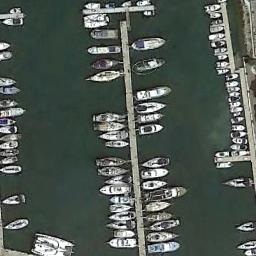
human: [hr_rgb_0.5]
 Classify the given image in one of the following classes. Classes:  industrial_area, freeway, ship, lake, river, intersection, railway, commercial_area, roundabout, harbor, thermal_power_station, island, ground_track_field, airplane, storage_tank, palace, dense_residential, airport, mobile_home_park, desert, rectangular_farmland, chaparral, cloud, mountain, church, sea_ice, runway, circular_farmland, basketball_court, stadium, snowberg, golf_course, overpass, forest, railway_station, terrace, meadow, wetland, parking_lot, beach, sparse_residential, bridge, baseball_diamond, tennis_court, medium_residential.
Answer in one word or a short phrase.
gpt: harbor